Question: I would like to reproduce this chart series in R :

if I try without package :
'''
hist(hist1, col="pink",breaks=100, main=NULL,border = 0)
hist(hist2, col="orange",breaks=100, main=NULL,border = 0)
hist(hist3, col="green",breaks=100, main=NULL,border = 0)
[...]
hist(hist10, col="red",breaks=100, main=NULL,border = 0)
'''
The design is really different !
Any suggestions ?
Incidentally, if anyone knows how to apply an identical thereto gray grid?
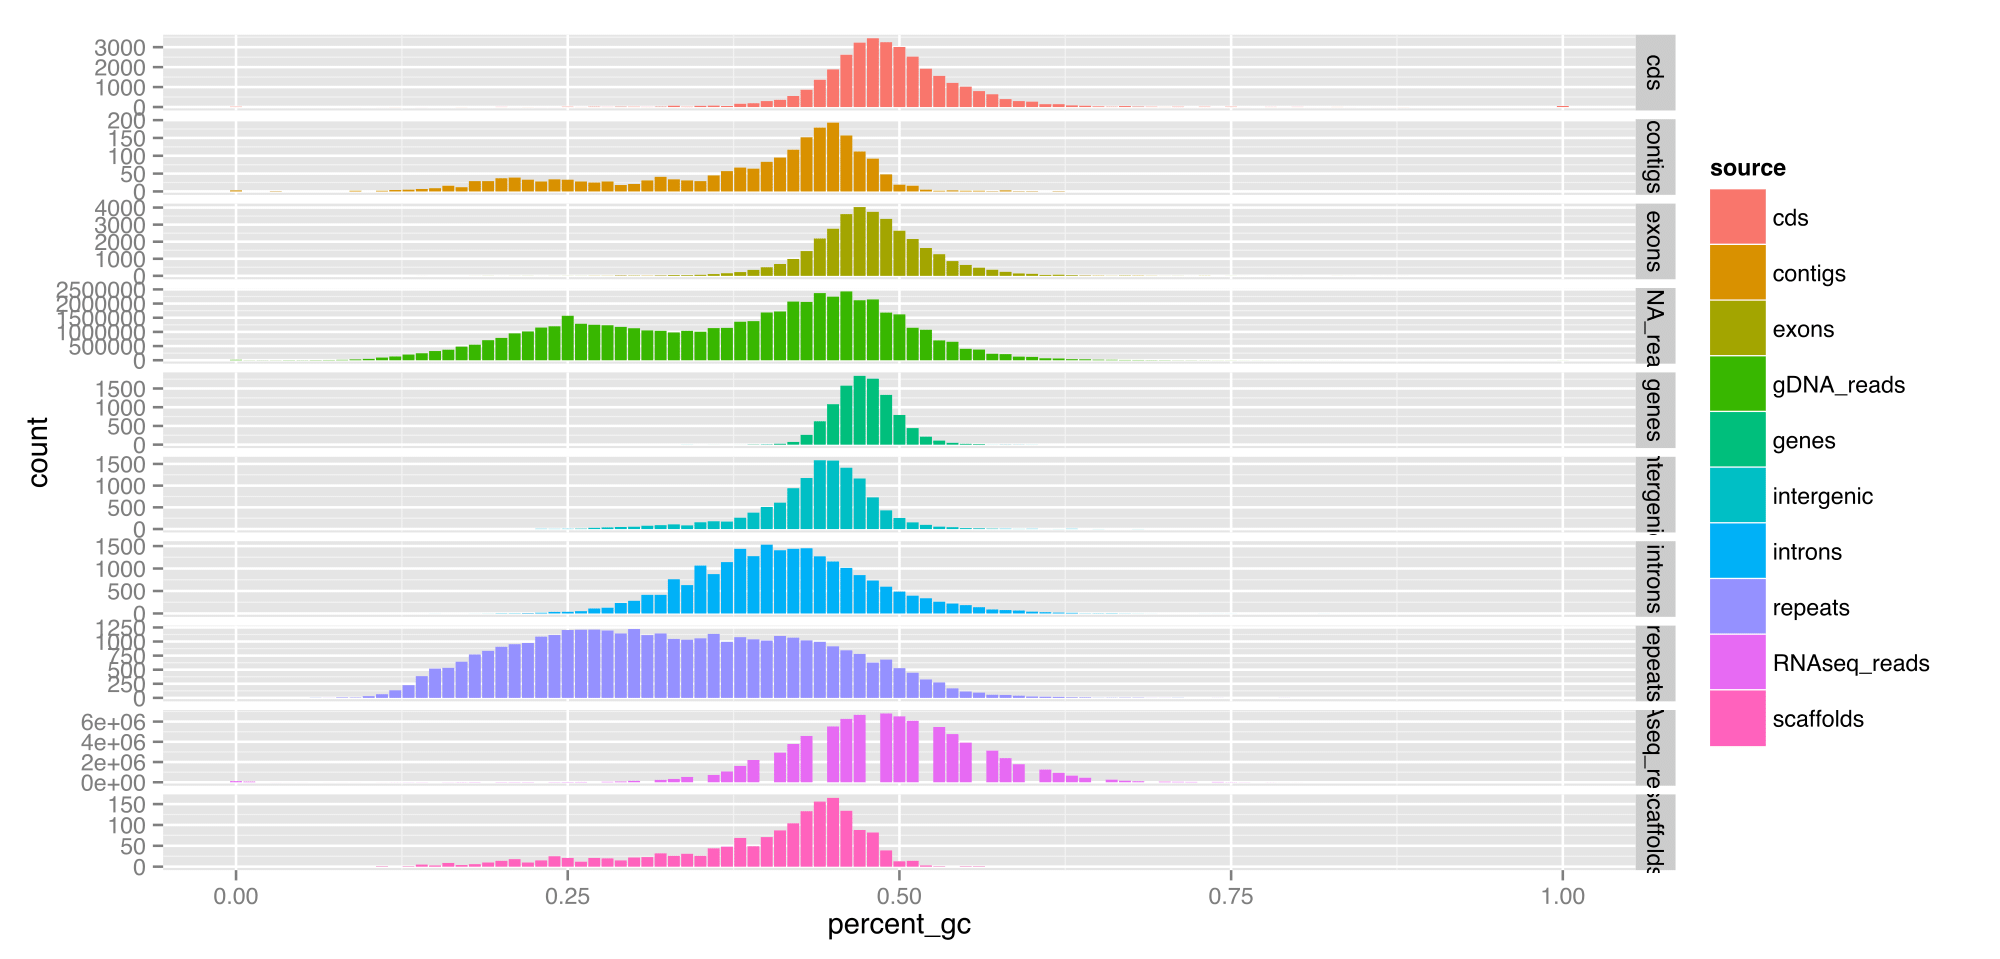
Answer: As mentioned in the comments, this was done with package 'ggplot2'.
Here's an example (modified from '?geom_histogram'):
'''
library(ggplot2)
ggplot(movies, aes(x = rating)) +
geom_histogram(binwidth = 0.5, aes(fill = factor(Comedy))) +
facet_grid(Comedy~.)
'''